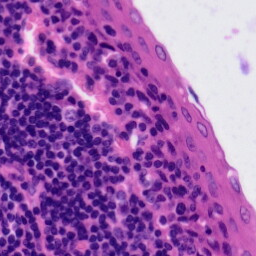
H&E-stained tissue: Tonsil